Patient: sex M, age 51
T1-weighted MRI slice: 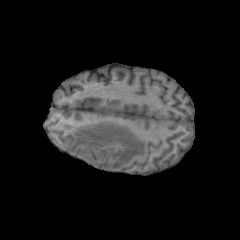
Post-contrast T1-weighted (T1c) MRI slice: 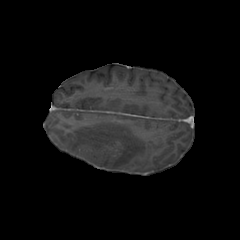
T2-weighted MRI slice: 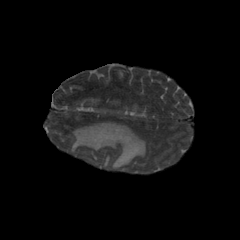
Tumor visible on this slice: yes
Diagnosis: Glioblastoma, IDH-wildtype
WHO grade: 4